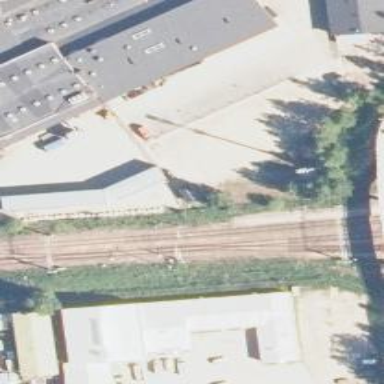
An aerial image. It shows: Continuous rail railway with electrified contact line.